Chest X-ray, AP view. Patient: 32 years old, sex M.
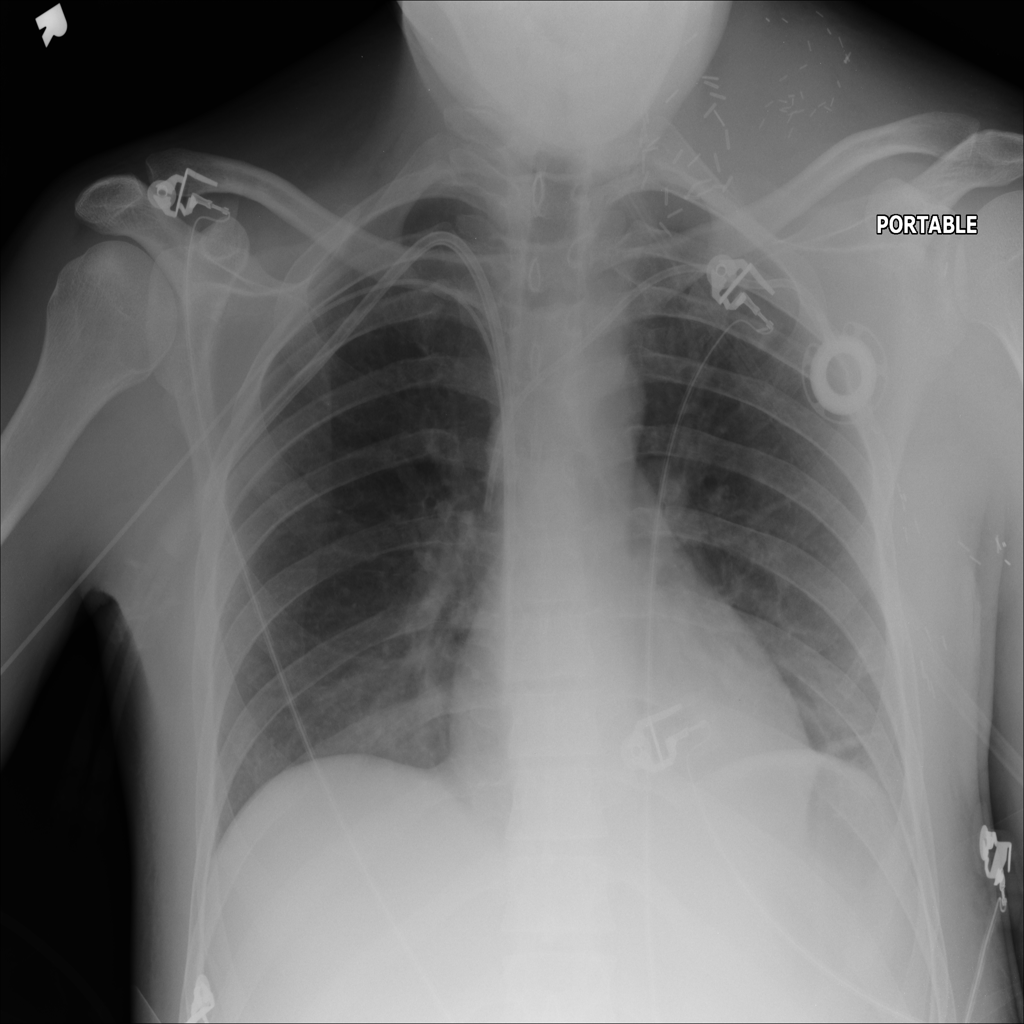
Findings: Atelectasis